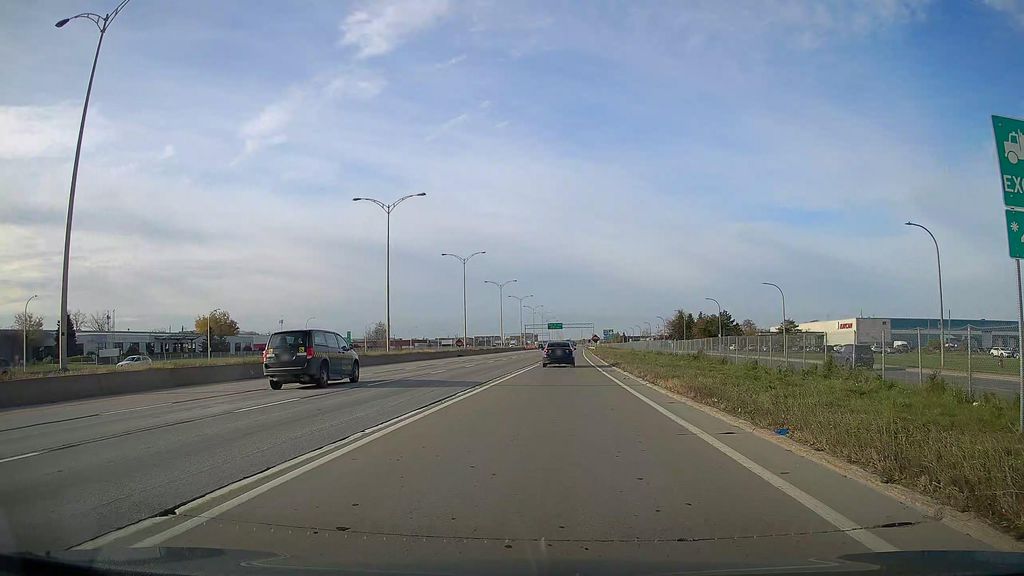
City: montreal